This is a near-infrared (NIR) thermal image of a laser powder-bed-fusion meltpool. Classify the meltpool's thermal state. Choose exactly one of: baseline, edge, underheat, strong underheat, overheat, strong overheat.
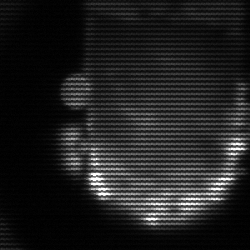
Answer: baseline